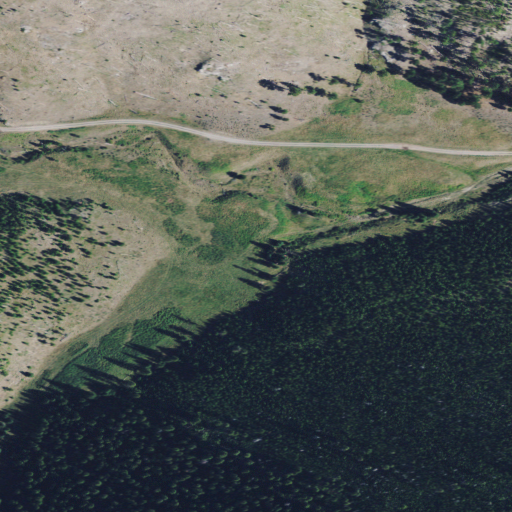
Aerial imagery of valley in Montana named Hay Coulee containing evergreen forest, shrub, grassland, and mixed forest